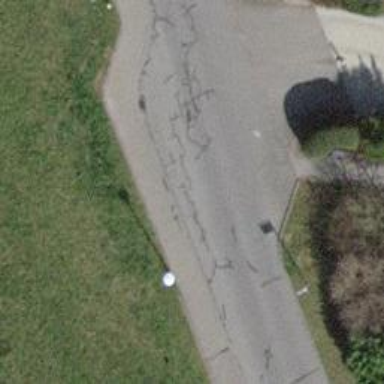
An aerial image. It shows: Raised kerb.